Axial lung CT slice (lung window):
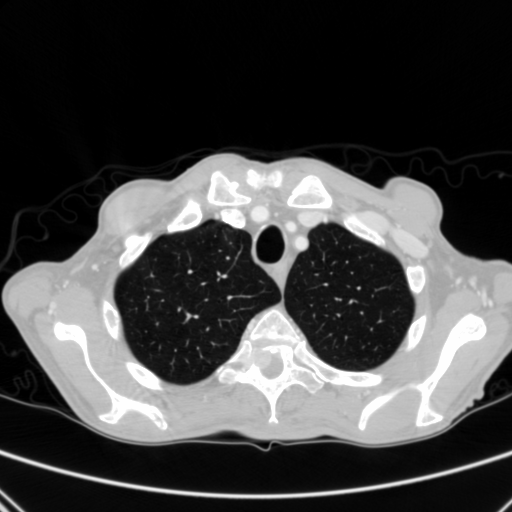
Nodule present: no